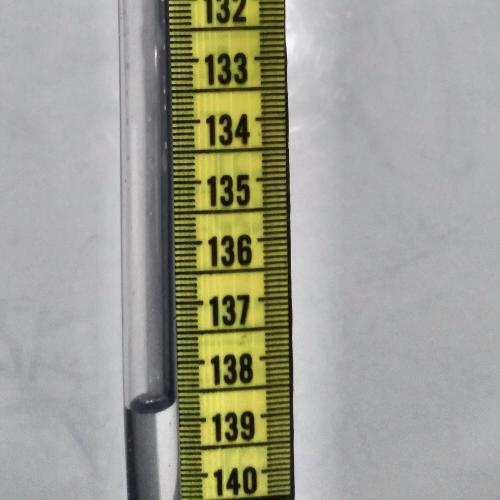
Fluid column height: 138.7 cm